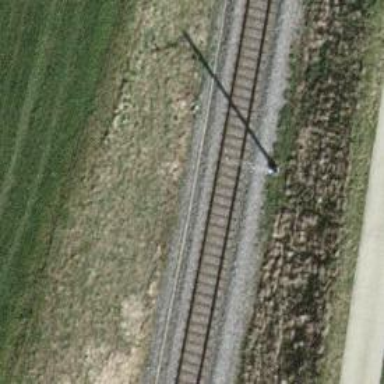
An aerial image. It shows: Single railway track with electrification through contact line.